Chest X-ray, AP view. Patient: 23 years old, sex F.
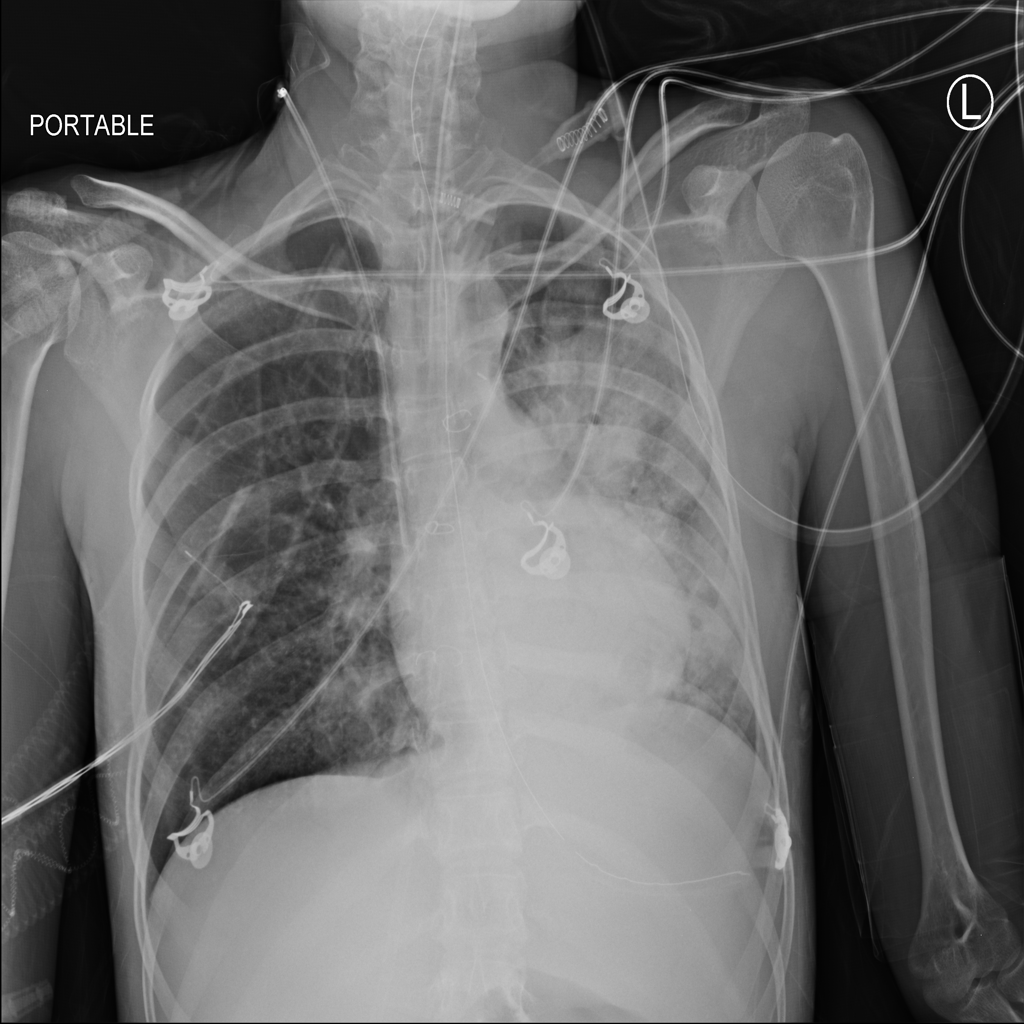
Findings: Atelectasis, Consolidation, Edema, Infiltration